Interaction volume radius: 5 \u00c5
Interaction volume height: 15 \u00c5
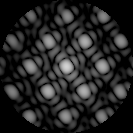
Disorder parameter: 0.06757